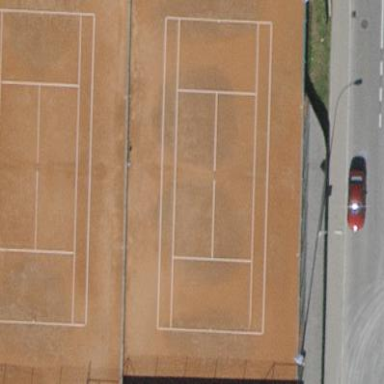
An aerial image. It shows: Tennis court on pitch designated for leisure land.